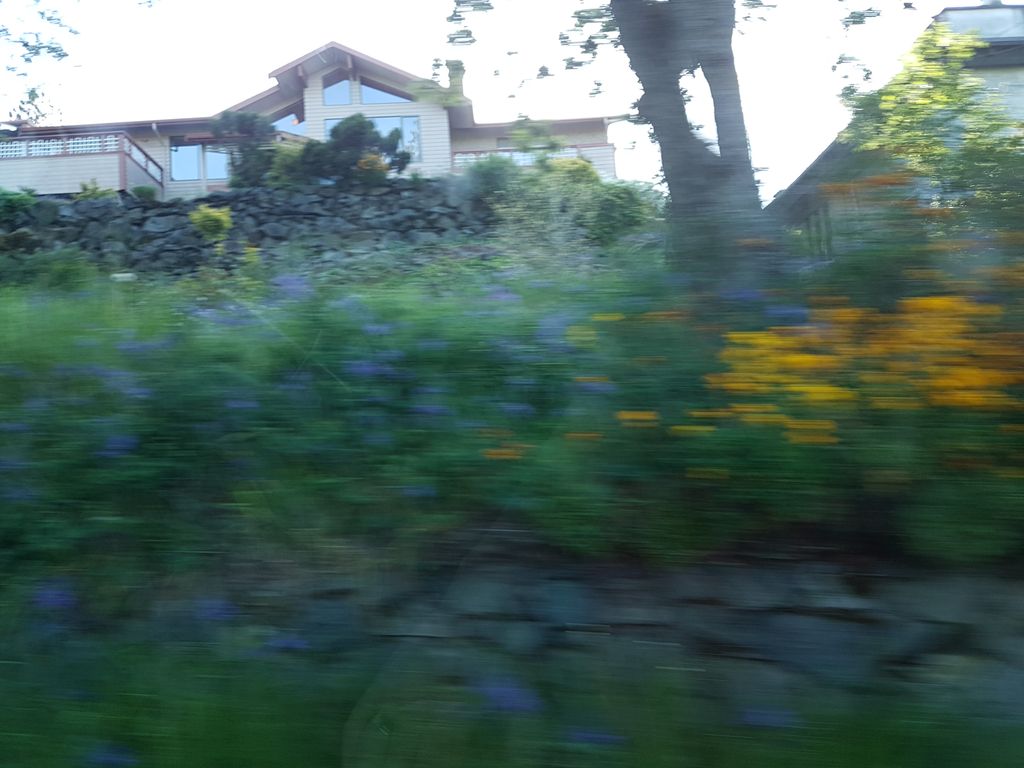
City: victoria